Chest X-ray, PA view. Patient: 54 years old, sex F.
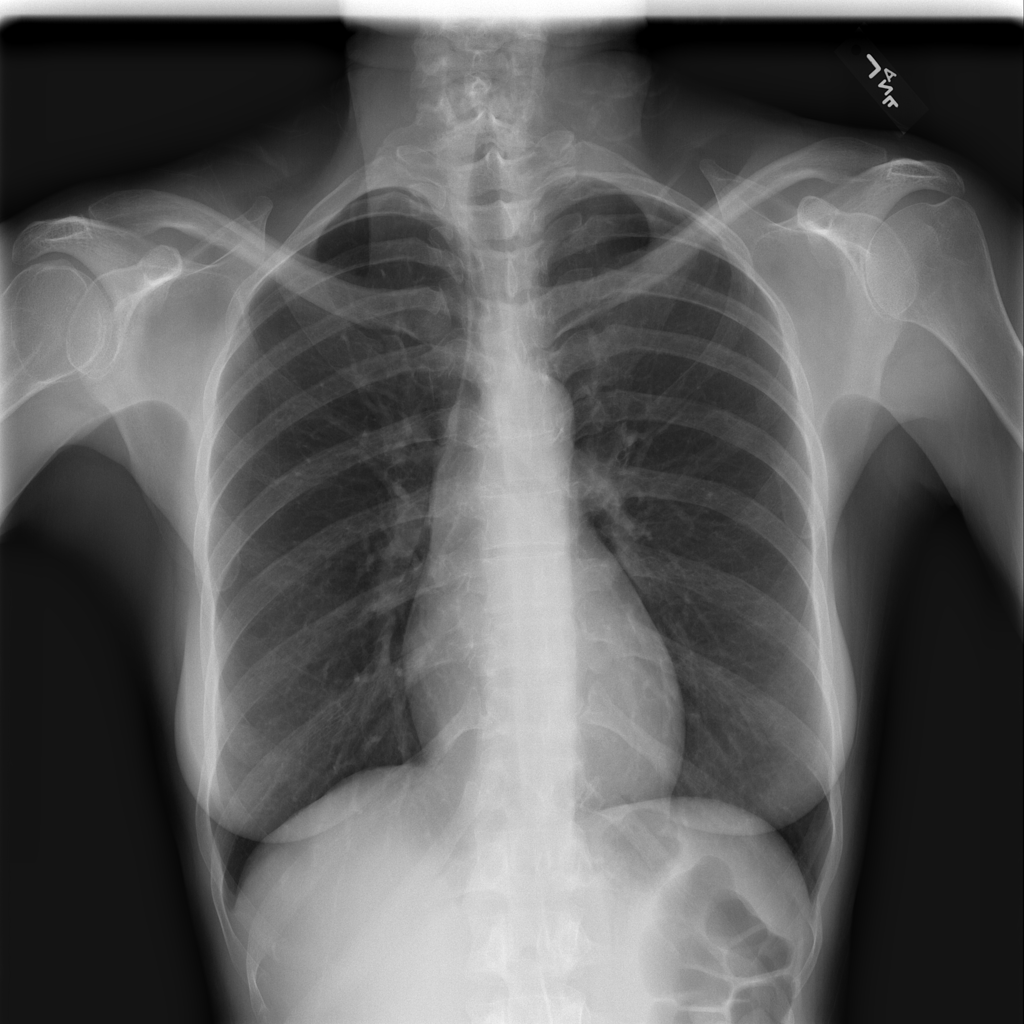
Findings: No Finding